Field crop: maize
Growth stage: 2
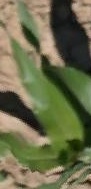
Species: maize